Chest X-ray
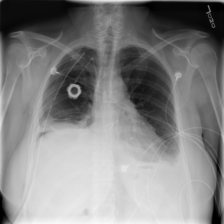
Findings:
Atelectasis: negative
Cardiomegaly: negative
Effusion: positive
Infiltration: negative
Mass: negative
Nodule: negative
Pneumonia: negative
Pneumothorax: negative
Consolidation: negative
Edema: negative
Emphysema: negative
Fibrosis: negative
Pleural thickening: negative
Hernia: negative